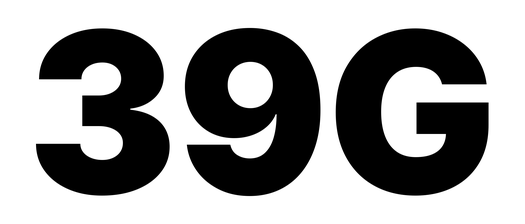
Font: Inter_Black